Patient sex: F
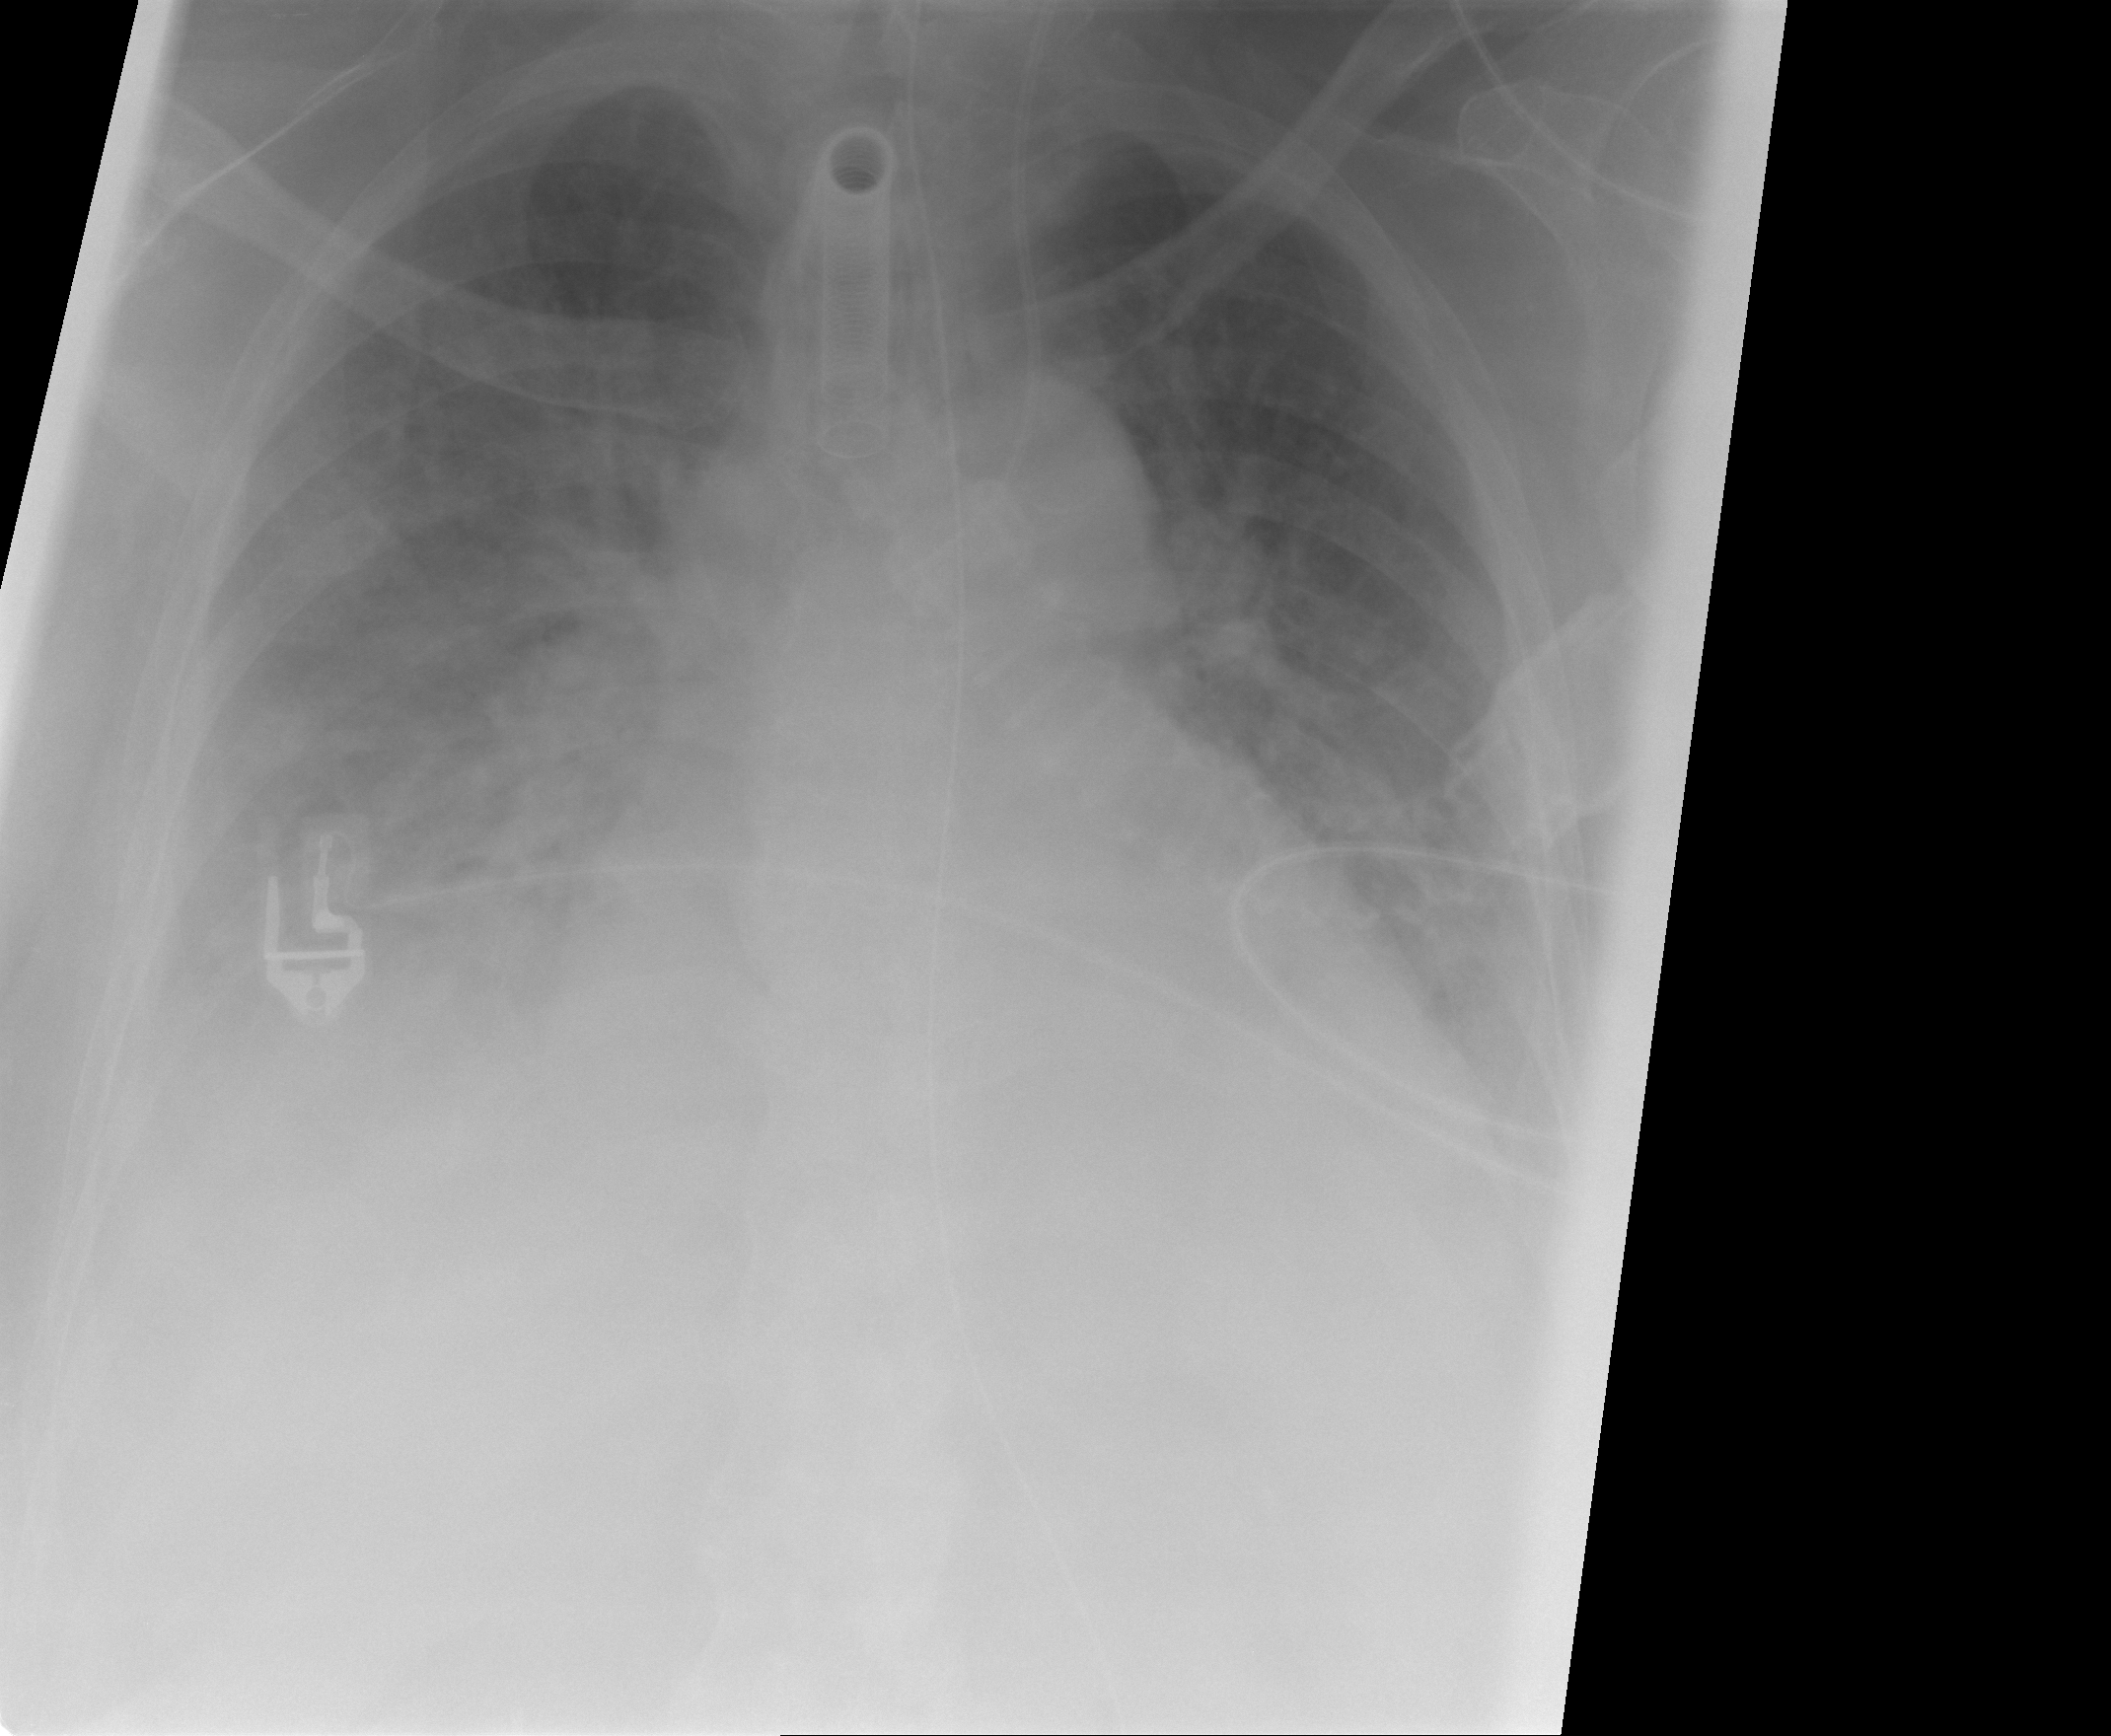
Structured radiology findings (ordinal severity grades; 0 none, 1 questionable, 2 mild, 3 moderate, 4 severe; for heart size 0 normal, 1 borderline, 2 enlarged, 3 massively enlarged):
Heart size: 2
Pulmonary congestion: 4
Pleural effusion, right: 3
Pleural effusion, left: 2
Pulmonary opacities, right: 3
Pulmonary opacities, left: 3
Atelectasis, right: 3
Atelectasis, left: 3